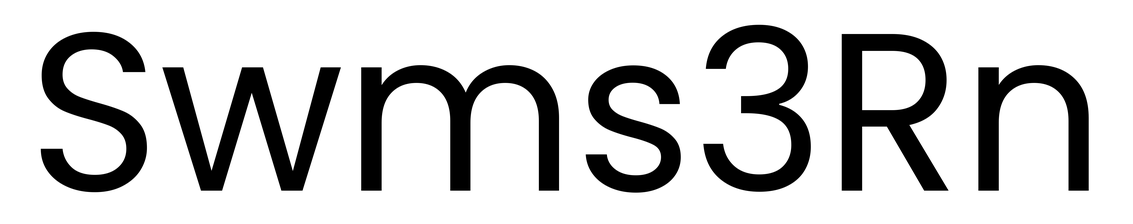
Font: Poppins-Regular